Question: I am pretty new to IOS development and honestly don't know much about certificates, except for the part that they are needed for the application to be posted on Apple store.
My company has few apps on Apple Store, and I got an email saying,
"Your Apple Push Notification Service Certificate will expire in 30 days.", for one of the applications.
Now, I am not sure how to renew this certificate.
Here is what I did...
1. I logged in to developer.apple.com
2. Went to Certificates, Identifiers and Profiles
3. Located the application that I got the message for
And Now, I am not sure what to do..
Please see the screenshot below, to see where I ended up..
And from here.. What do I do?
The certificate didn't expire yet, so can I renew it right now? or should I wait for it to expire? If i can do it right now, what do I do? Click on Create Certificate and create a new one? How do I do it?

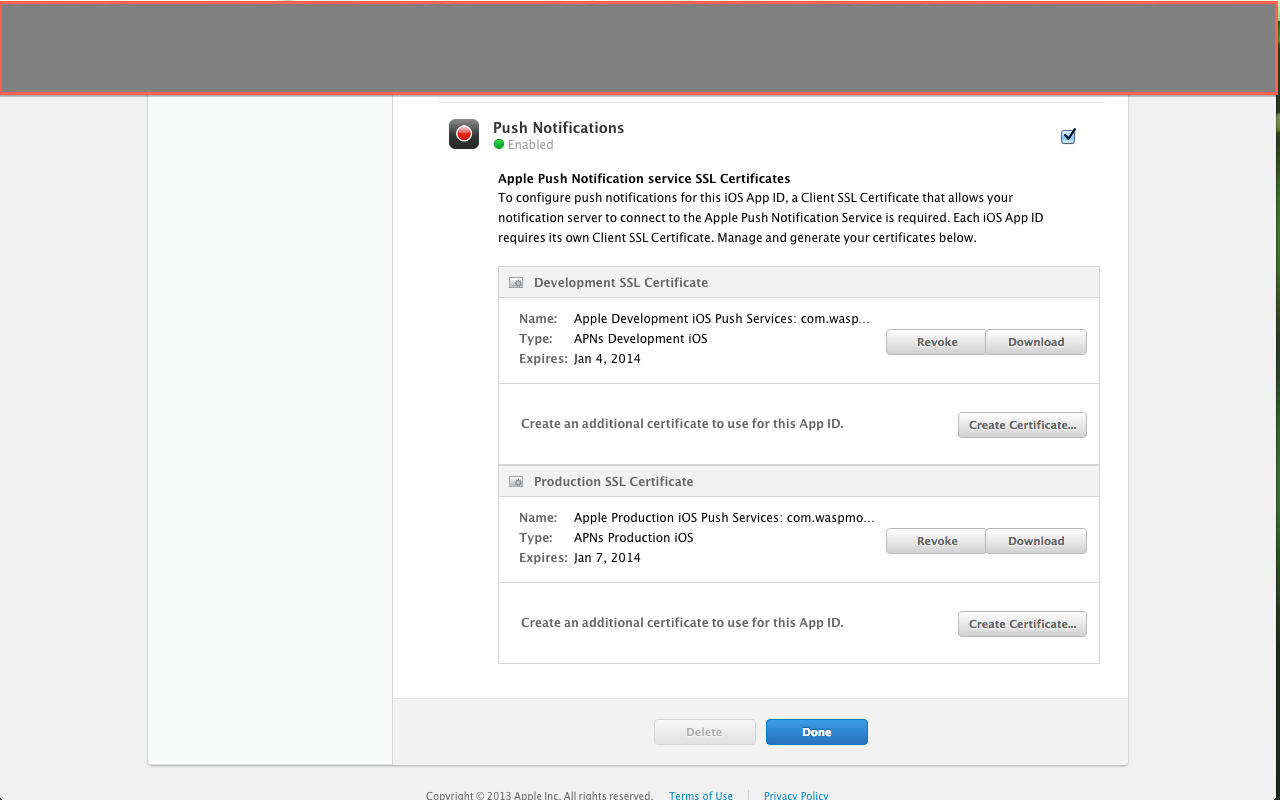
Answer: Just generate a new certificate and replace the old one.
As a side note: when your existing APNS certificate expired, if your server still uses it - existing iOS applications will not be able to receive any notifications from your server. But as soon as you regenerate certificate and update your server to use it - everything will be normal again without any changes to already installed apps.